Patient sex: F
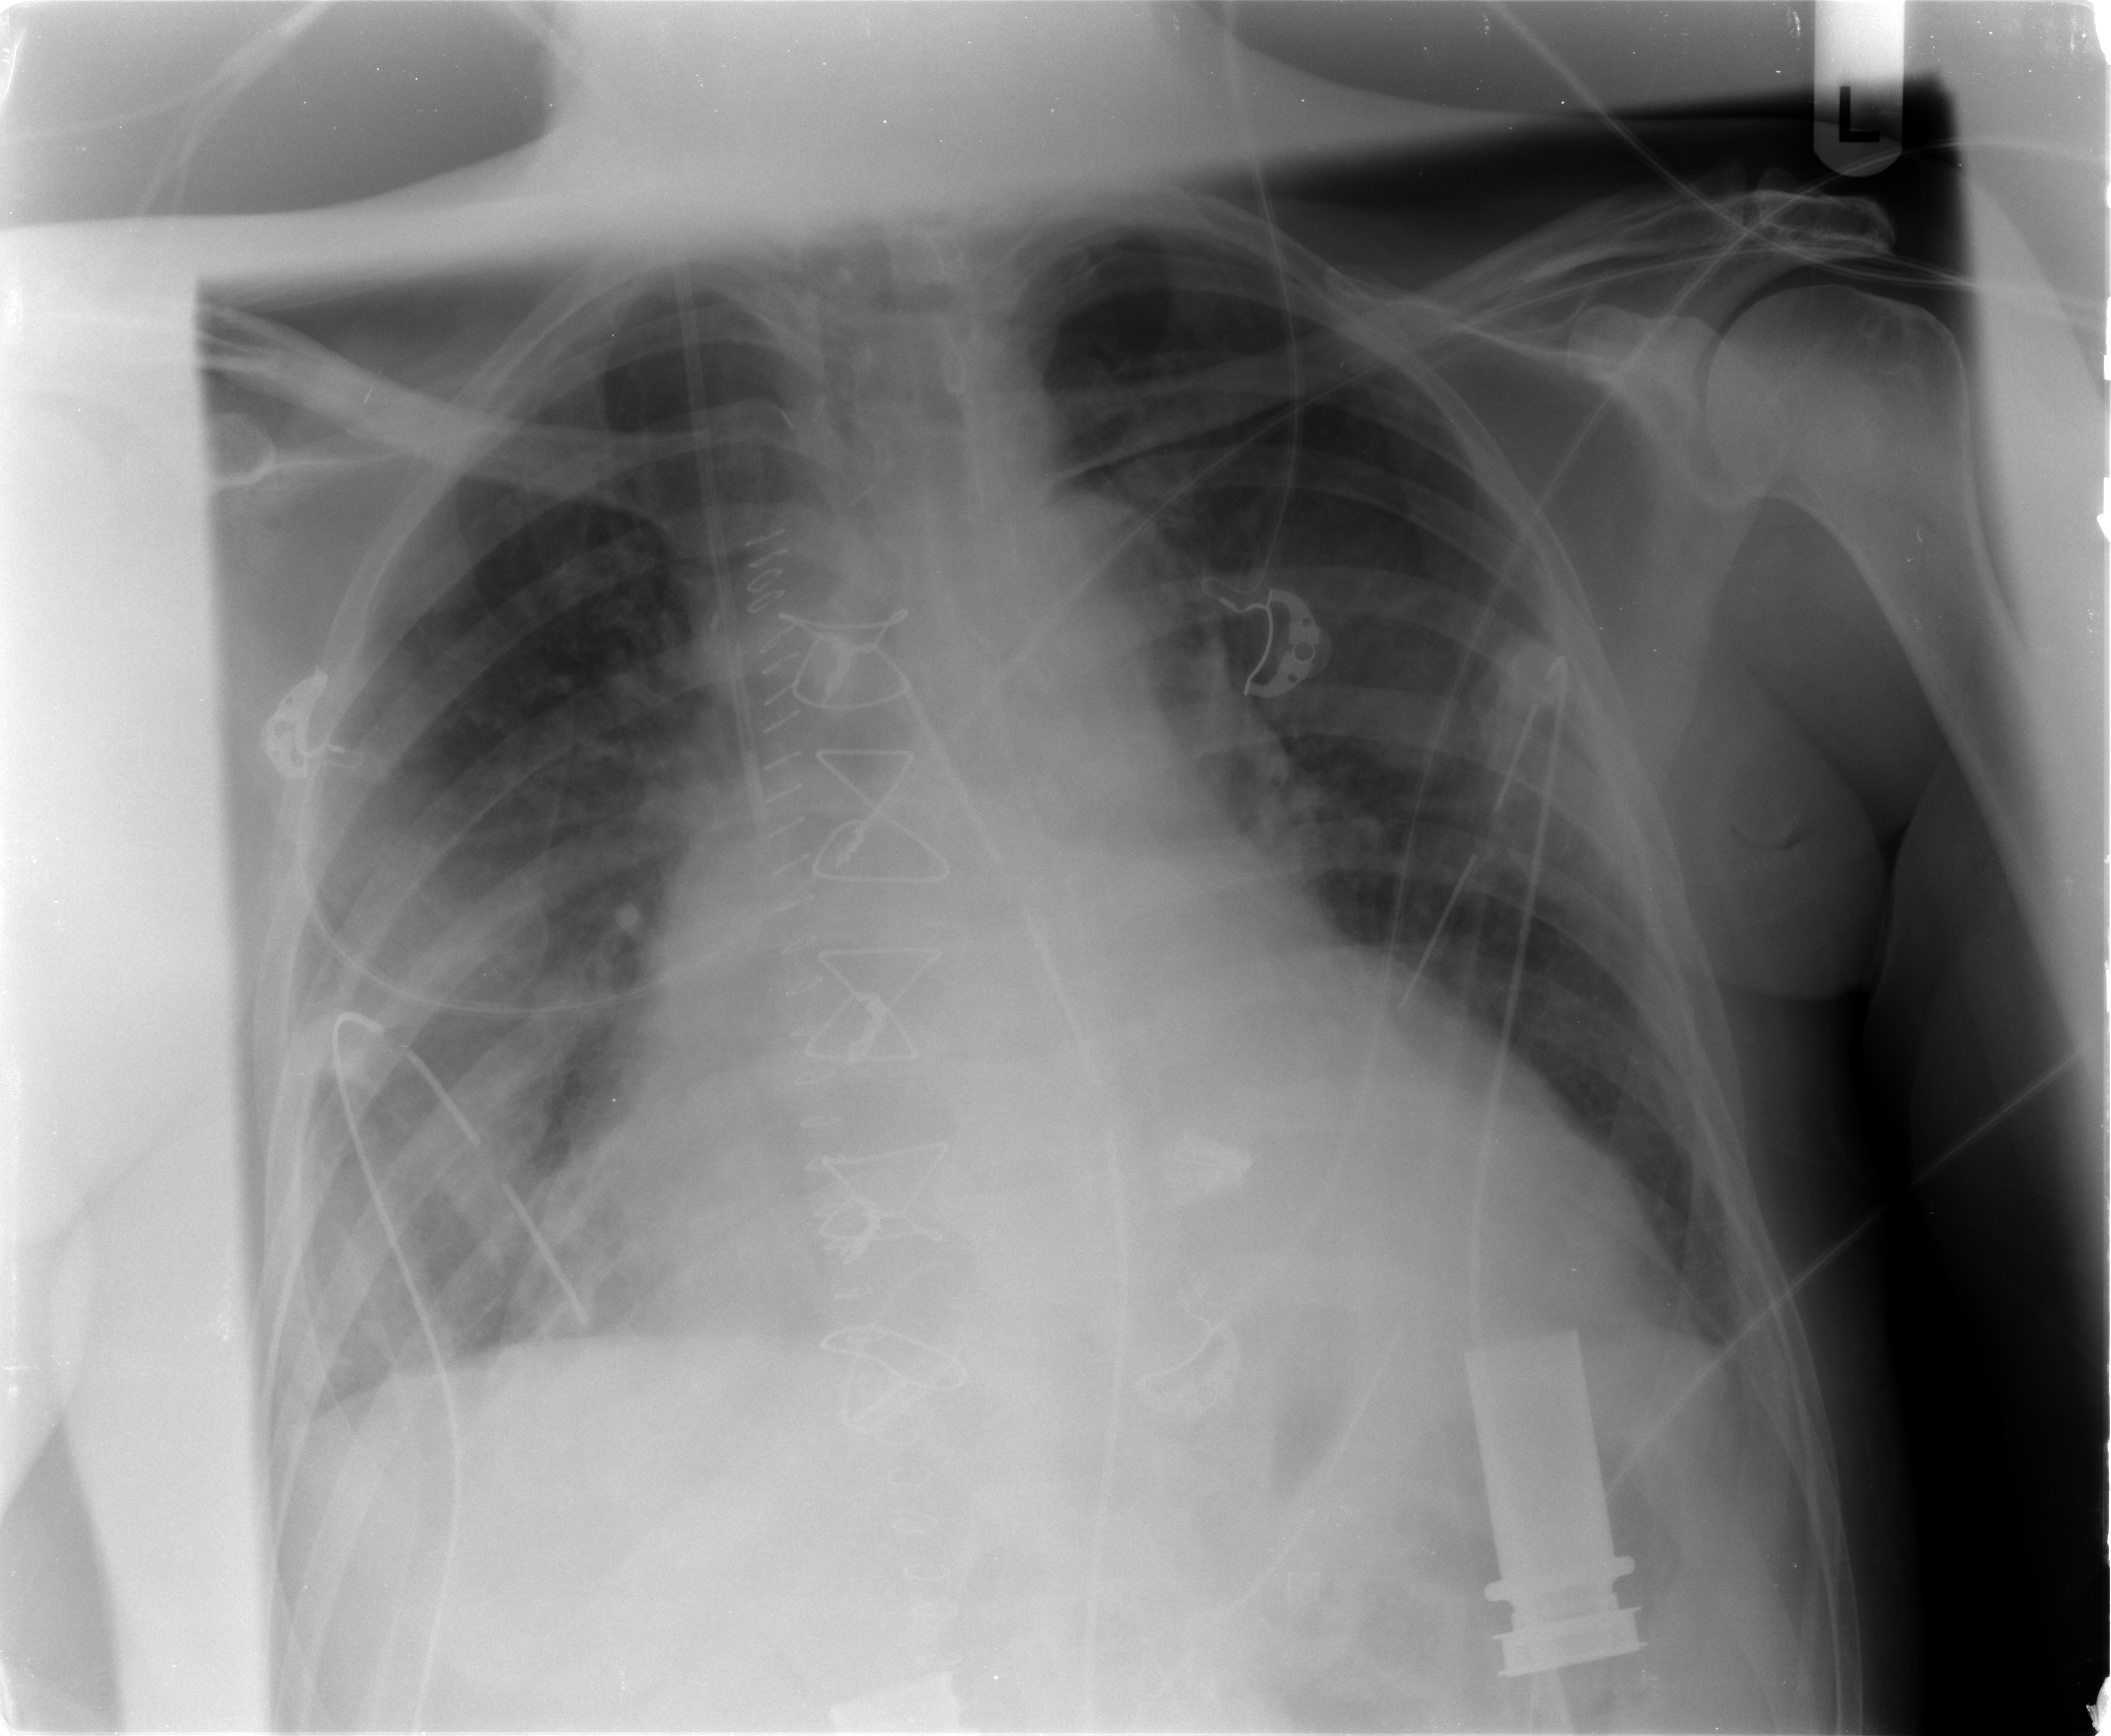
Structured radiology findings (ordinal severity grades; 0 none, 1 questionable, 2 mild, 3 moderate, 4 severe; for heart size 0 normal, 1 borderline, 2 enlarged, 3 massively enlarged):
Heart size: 3
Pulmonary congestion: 2
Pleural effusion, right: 1
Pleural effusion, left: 1
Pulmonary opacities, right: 2
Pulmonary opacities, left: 0
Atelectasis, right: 2
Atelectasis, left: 2